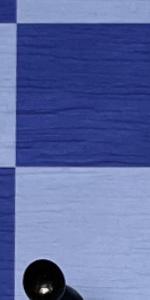
Label: Empty